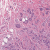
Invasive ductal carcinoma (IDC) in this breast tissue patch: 1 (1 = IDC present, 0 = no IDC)